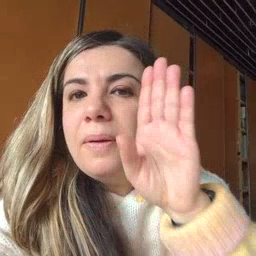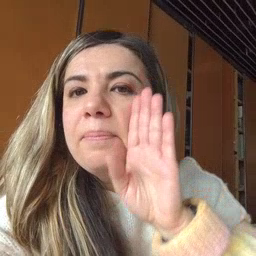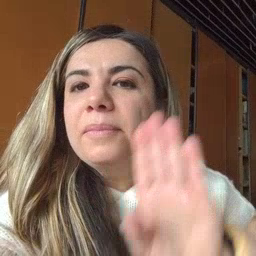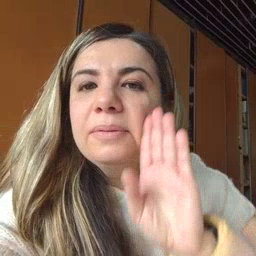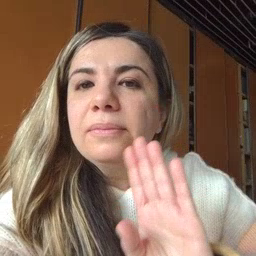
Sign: brown